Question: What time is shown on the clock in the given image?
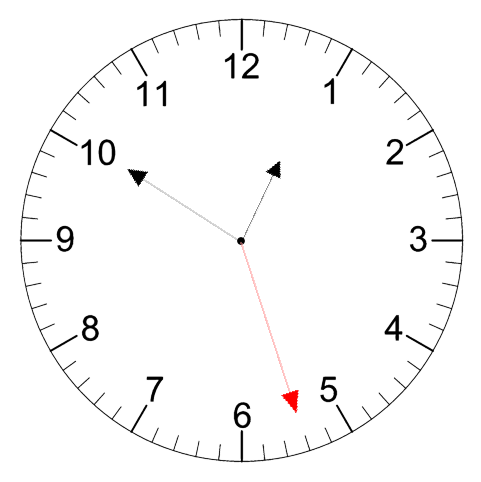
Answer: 12:50:27